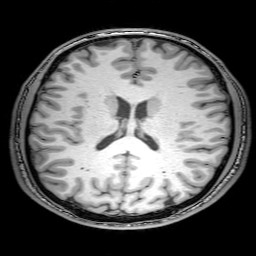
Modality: T1w
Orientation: coronal